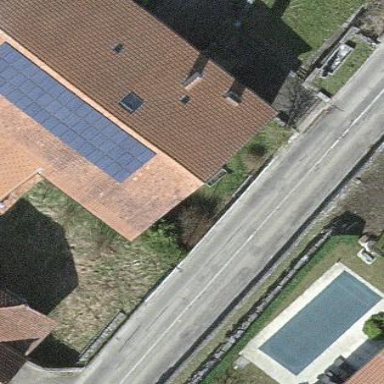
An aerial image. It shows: Solar power generator using photovoltaic panels.